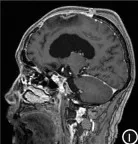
Indicates a point linear enhancement shadow and no edema signal shadow.
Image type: radiology (mri)